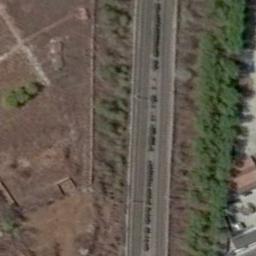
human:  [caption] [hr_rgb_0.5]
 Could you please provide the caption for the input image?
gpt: These railways are between a grove of trees and a clearing .

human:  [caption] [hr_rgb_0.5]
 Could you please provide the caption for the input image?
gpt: Many trees are beside the railway .

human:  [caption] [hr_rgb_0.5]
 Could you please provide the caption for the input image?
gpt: The railway is on the bare land next to some trees .

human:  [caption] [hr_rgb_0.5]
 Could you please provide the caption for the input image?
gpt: There are two parallel railway lines here .

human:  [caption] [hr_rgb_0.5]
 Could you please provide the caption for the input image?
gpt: There are some green trees and brown bare land beside the railway .